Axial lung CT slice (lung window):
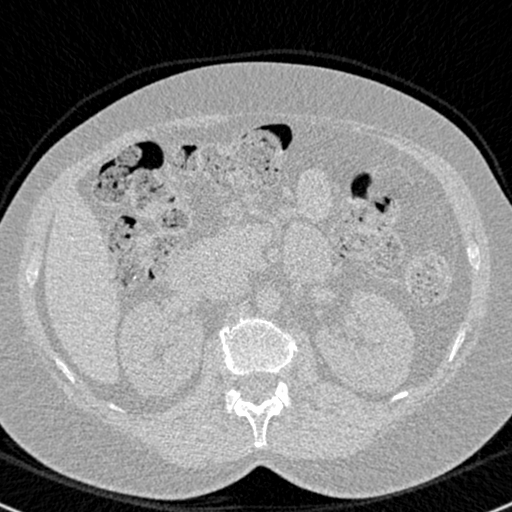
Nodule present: no